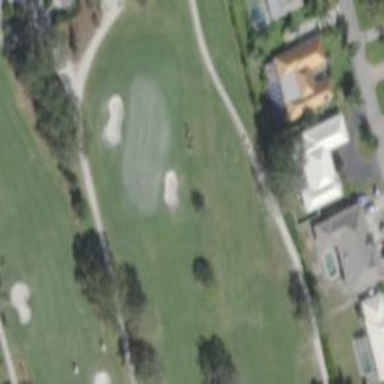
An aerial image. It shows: Path used for both walking and golf.